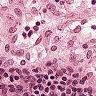
Metastatic tissue present: no